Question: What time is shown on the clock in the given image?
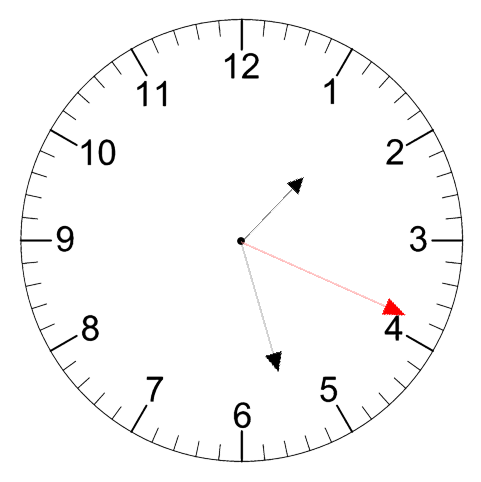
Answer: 01:27:19